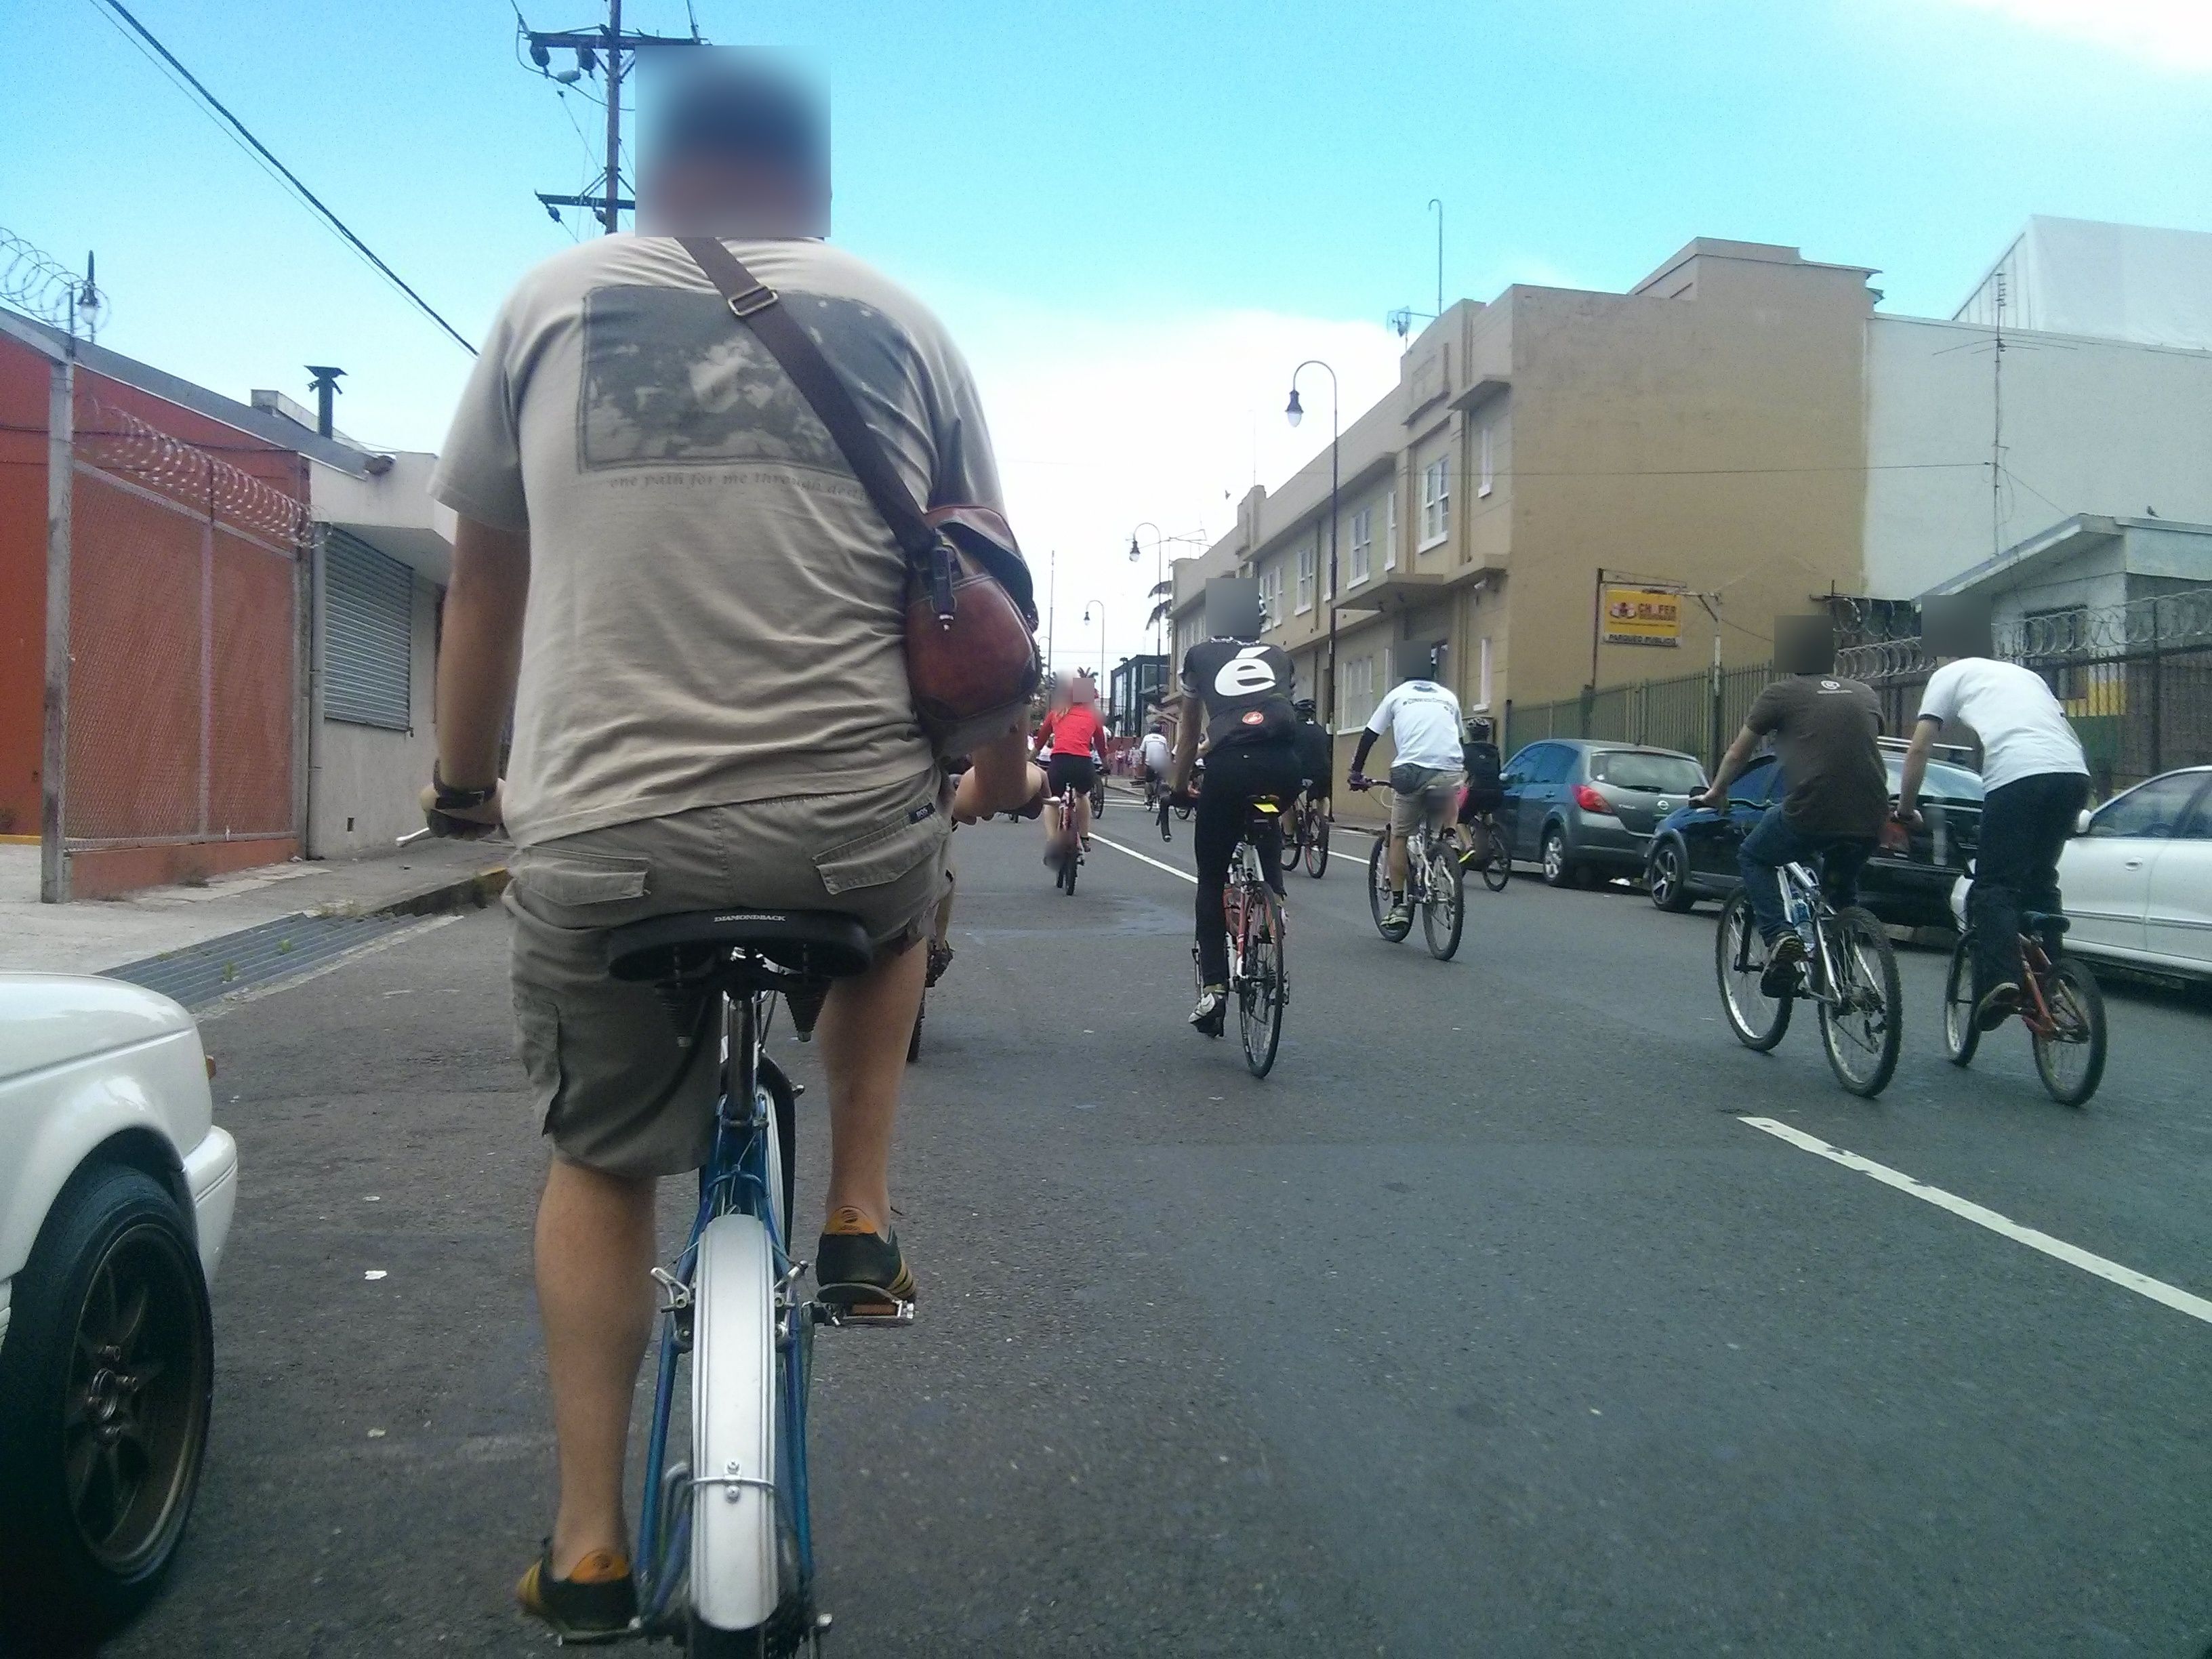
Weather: clear
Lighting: day
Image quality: good
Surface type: walking surface
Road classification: secondary
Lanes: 2.0
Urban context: urban centre
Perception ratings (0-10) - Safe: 2.6, Lively: 9.17, Beautiful: 1.94, Boring: 5.63, Depressing: 2.82, Wealthy: 5.48